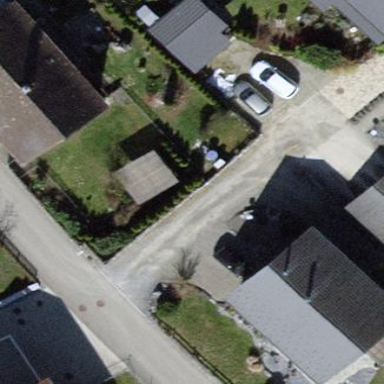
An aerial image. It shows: Gabled roofed house.